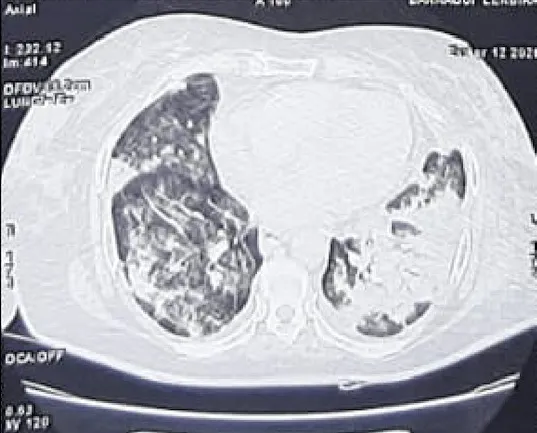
Thoracic CT scan showing bilateral extended alveolar interstitial infiltrates exceeding 75% in the left side in favor of COVID-19.
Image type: radiology (ct)